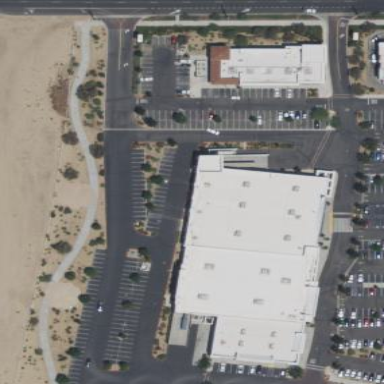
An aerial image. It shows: Building.